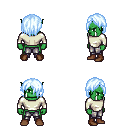
a pixel art fantasy rpg character, male body template, orc, green skin, white long-sleeve shirt, metal pants, white cyan bangs hairstyle, brown shoes, four views (front, back, left, right), 2x2 character sprite sheet, small pixel art, hard edges, no anti-aliasing